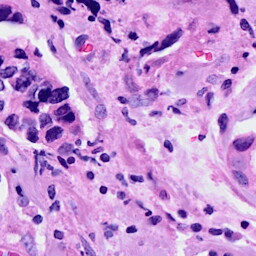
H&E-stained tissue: Breast